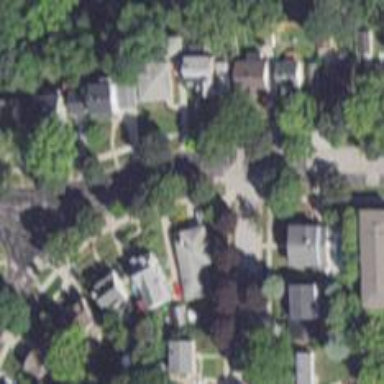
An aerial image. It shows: Residential road with separate sidewalk.